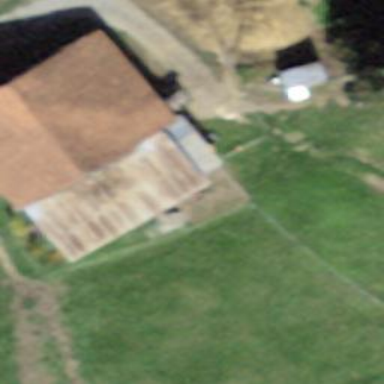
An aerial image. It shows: Rural barn.